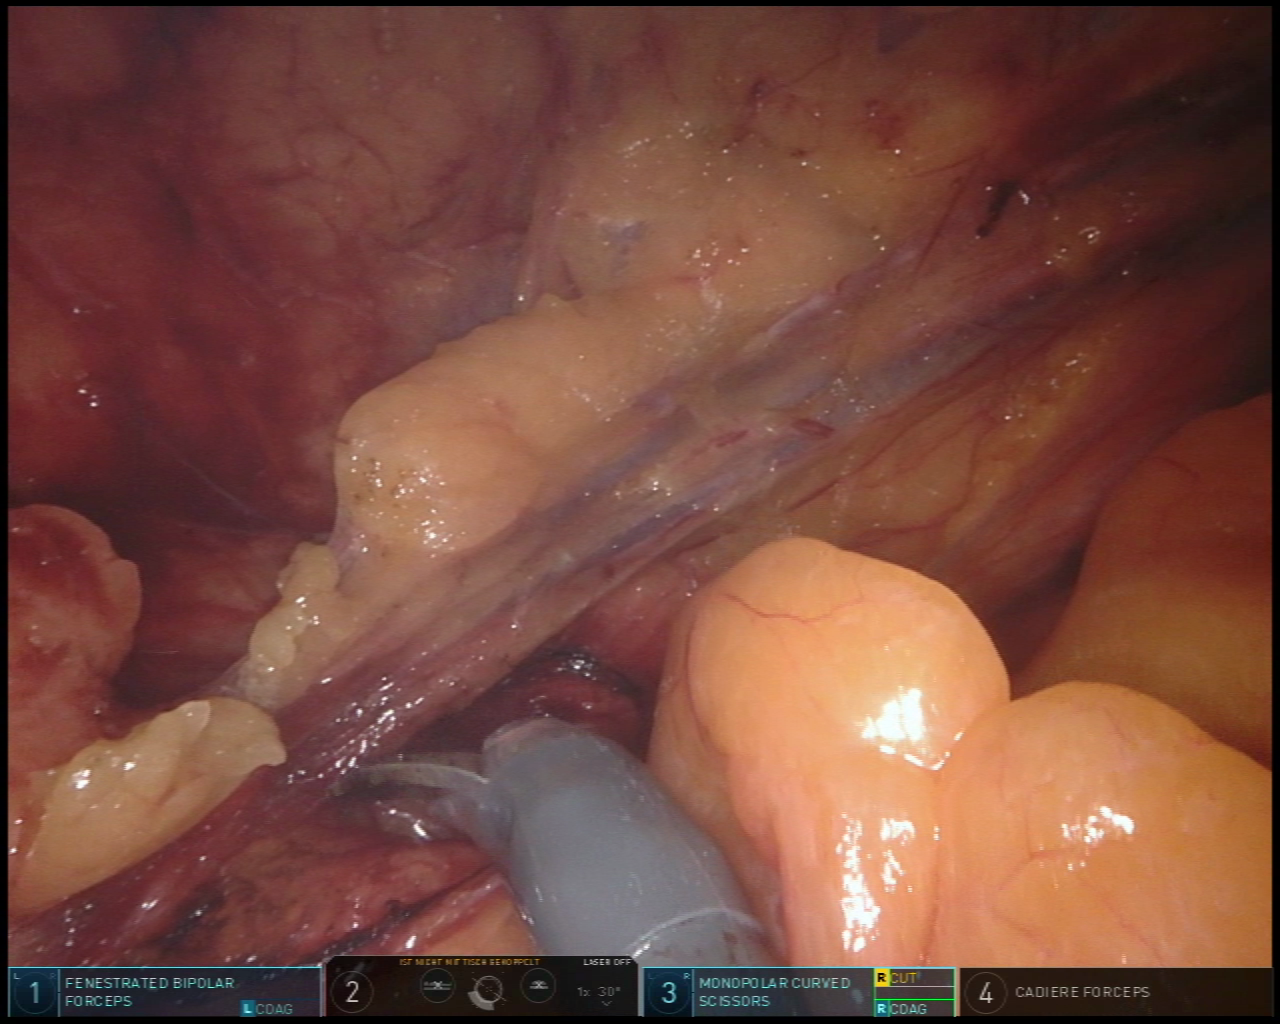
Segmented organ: ureter
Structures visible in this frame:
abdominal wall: no
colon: no
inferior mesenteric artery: no
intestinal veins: no
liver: no
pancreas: no
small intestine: no
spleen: no
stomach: no
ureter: yes
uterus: no
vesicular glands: no